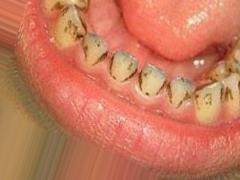
Condition: Tooth Discoloration